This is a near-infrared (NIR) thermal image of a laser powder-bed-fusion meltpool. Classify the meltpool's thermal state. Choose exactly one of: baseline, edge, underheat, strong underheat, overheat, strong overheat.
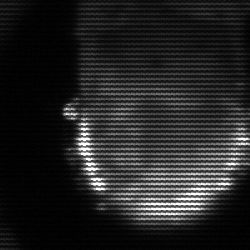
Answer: baseline